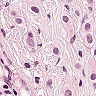
Metastatic tissue present: yes